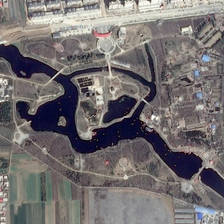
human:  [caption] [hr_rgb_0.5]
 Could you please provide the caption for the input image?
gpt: the lake is surrounded by many thick trees .

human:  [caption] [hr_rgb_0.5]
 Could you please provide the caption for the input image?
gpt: the resident areas besides the dark green trees .

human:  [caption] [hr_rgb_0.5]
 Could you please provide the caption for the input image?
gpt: some buildings and farmlands are near a park with many trees and an irregular pond .

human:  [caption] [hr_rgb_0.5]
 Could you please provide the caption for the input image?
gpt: some buildings and farmlands are near a park with many trees and an irregular pond .

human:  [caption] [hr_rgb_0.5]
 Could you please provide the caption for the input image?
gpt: the lake is surrounded by many thick trees .